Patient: sex M, age 57
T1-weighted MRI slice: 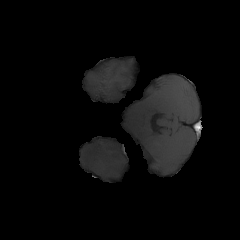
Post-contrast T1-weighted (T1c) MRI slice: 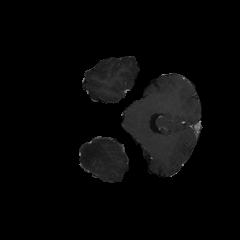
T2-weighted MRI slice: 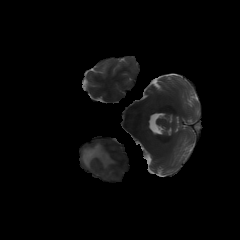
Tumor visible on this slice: yes
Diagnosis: Glioblastoma, IDH-wildtype
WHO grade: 4